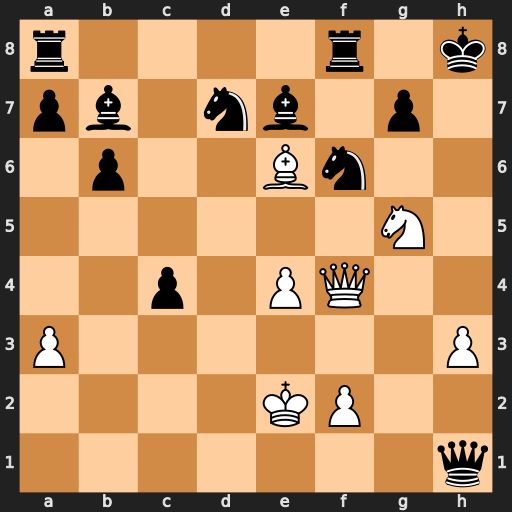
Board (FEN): r4r1k/pb1nb1p1/1p2Bn2/6N1/2p1PQ2/P6P/4KP2/7q
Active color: w
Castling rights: -
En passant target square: -
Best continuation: Qh4+ Nh5 Qxh5#